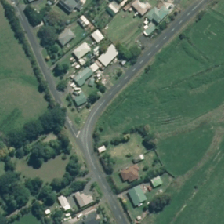
Land cover: urban_build_up